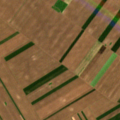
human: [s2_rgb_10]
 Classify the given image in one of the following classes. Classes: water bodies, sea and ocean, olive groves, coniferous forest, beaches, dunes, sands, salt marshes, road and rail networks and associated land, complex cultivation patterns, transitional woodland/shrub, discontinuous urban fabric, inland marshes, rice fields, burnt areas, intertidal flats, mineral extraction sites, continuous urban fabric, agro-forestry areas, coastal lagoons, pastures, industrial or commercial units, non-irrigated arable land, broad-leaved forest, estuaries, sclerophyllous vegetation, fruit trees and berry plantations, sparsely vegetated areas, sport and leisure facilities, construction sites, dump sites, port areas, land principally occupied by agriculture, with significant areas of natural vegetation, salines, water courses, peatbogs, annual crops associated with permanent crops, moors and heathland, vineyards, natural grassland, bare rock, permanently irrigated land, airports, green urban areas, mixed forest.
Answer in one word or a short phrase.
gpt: non-irrigated arable land